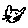
Label: cat